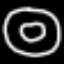
Label: donut